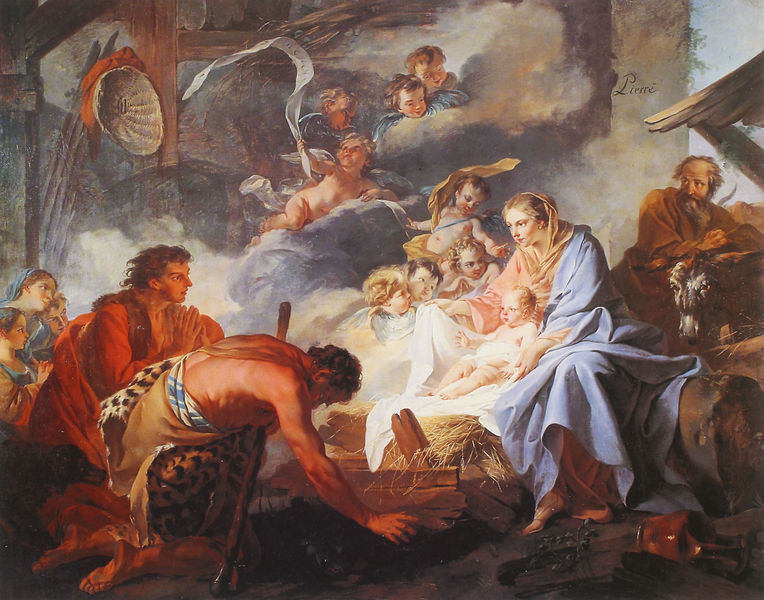
Titel: Die Anbetung der Hirten
Künstler: Jean-Baptiste-Marie Pierre
Institution: Detroit, The detroit Institute of Arts
Schlagwörter: blau, gemälde, himmel, mann, wolken, menschen, licht, männer, stroh, rot, wolke, bart, barock, johannes, täufer, signatur, kind, mutter, engel, putte, fell, liegen, baby, pierre, korb, geschenk, jesus, chor, stall, verbeugen, könige, putten, maria, madonna, anbetung, ochse, stier, hirten, josef, joseph, geburt, krippe, jesuskind, heilige drei könige